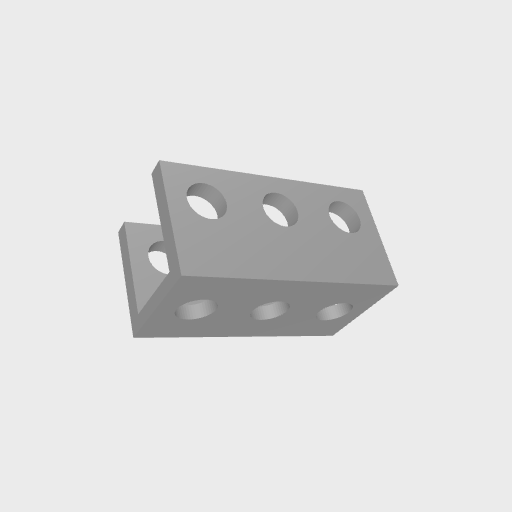
Part: UBeam3H